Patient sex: F
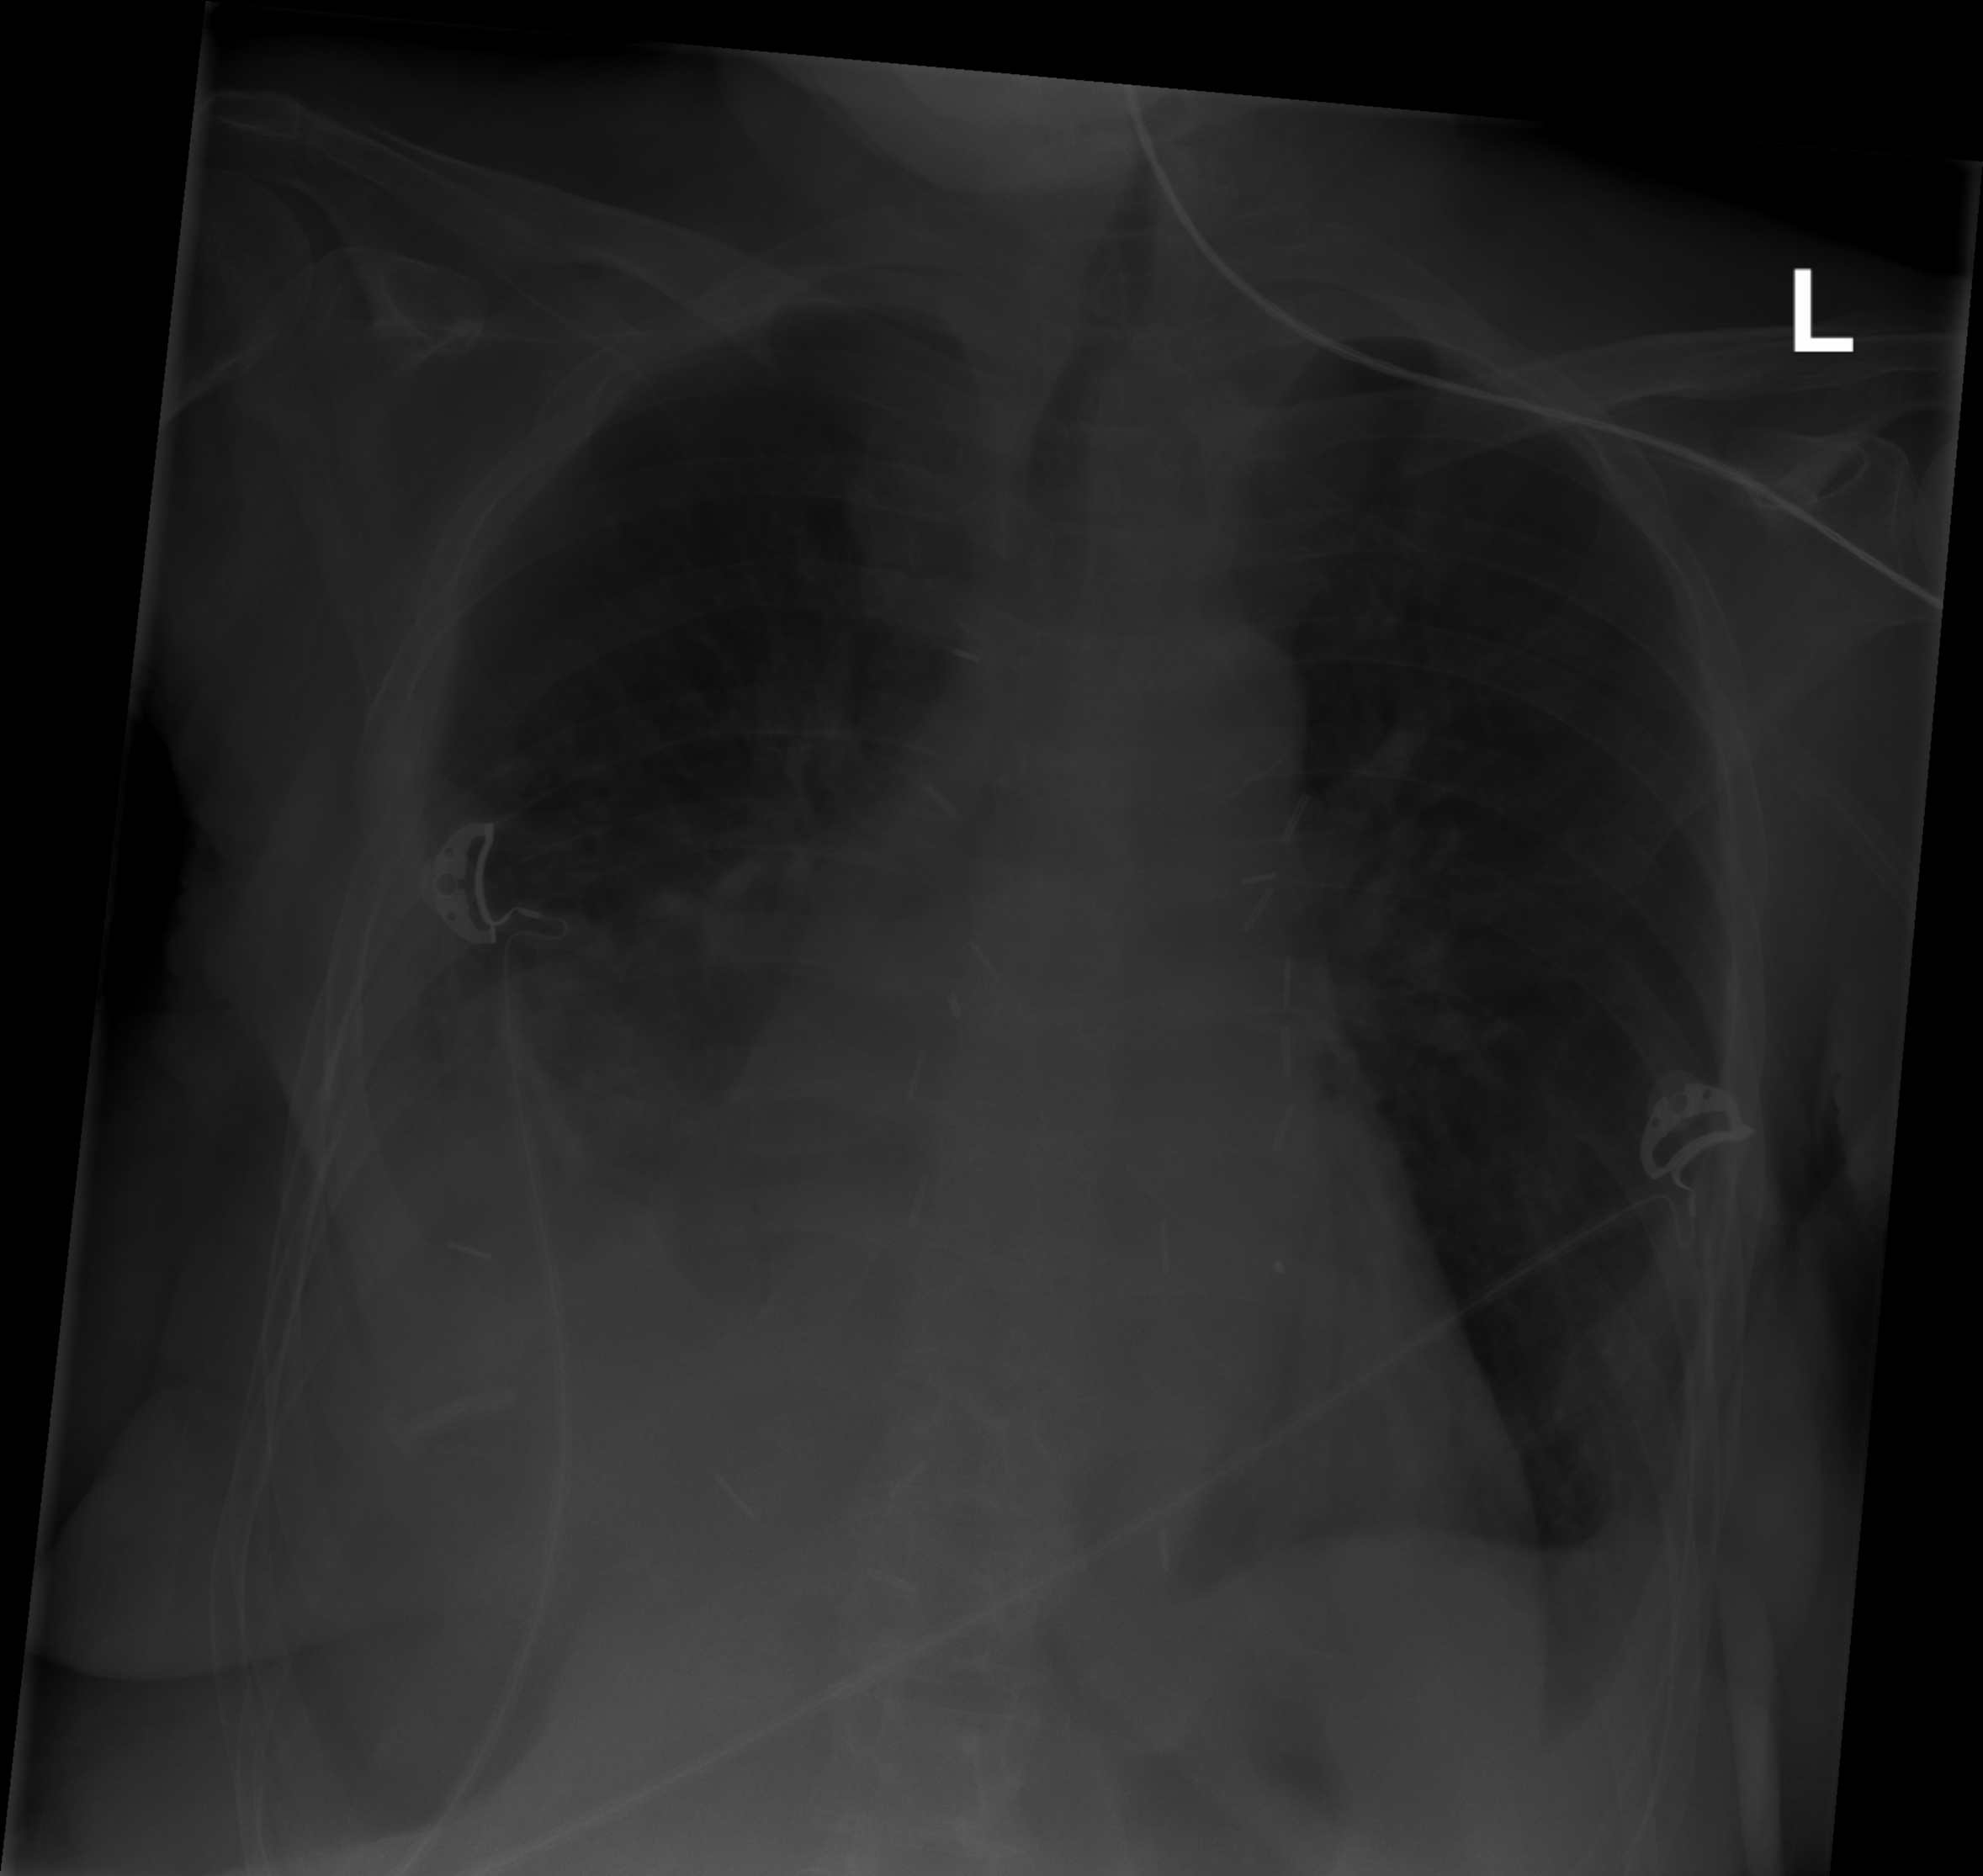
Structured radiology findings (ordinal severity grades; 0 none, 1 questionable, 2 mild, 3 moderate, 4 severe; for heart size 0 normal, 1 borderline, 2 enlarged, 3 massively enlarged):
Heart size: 2
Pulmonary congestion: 1
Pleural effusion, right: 2
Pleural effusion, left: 1
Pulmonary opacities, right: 0
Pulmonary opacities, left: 0
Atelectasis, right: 2
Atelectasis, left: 0